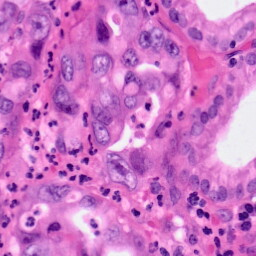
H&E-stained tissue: Pancreatic